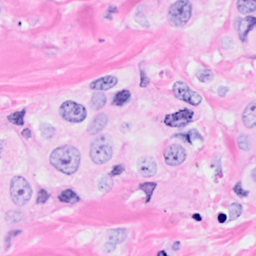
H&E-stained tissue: Breast